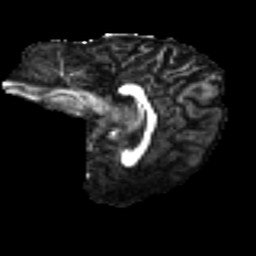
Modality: FA
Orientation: sagittal
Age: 28
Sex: female
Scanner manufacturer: ge
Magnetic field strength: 3 T
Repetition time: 7.8 s
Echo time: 0.0606 s